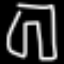
Label: pants